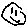
Label: smiley face